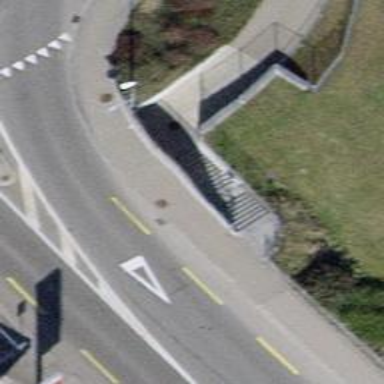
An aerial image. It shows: Road with steps.